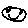
Label: smiley face